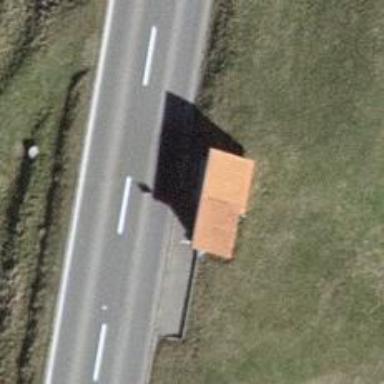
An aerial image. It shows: Bus stop with platform for public transport.